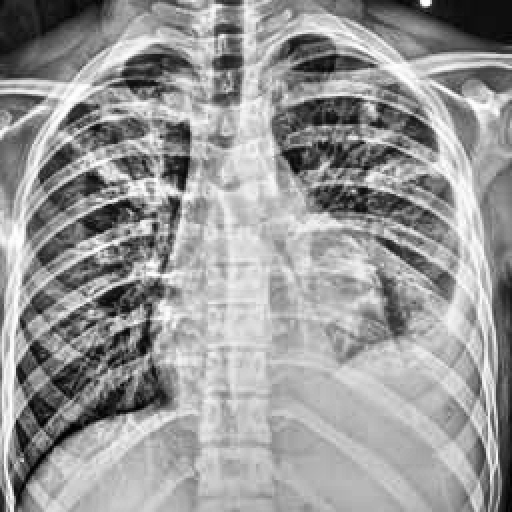
Finding: TUBERCULOSIS